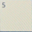
Piece: xx